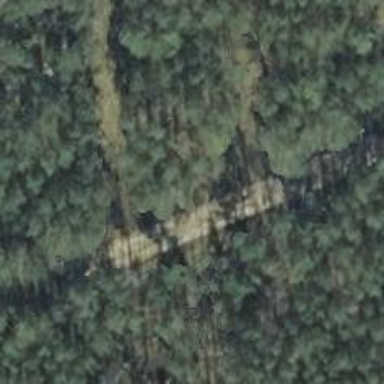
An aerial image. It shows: Track road with grade3 tracktype.